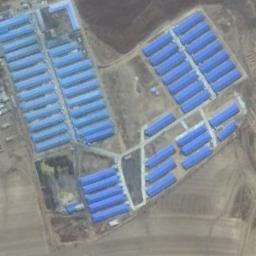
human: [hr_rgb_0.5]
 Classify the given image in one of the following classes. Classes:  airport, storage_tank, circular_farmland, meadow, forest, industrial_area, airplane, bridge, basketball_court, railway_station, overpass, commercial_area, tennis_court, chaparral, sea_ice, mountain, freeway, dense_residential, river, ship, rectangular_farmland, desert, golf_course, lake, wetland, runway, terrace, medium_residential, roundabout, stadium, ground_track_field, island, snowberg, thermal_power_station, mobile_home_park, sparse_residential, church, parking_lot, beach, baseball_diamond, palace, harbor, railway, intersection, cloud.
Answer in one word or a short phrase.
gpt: industrial_area